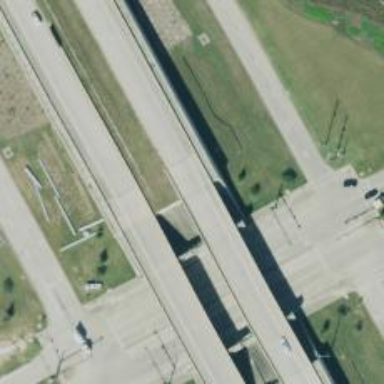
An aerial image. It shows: Motorway bridge.